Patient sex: M
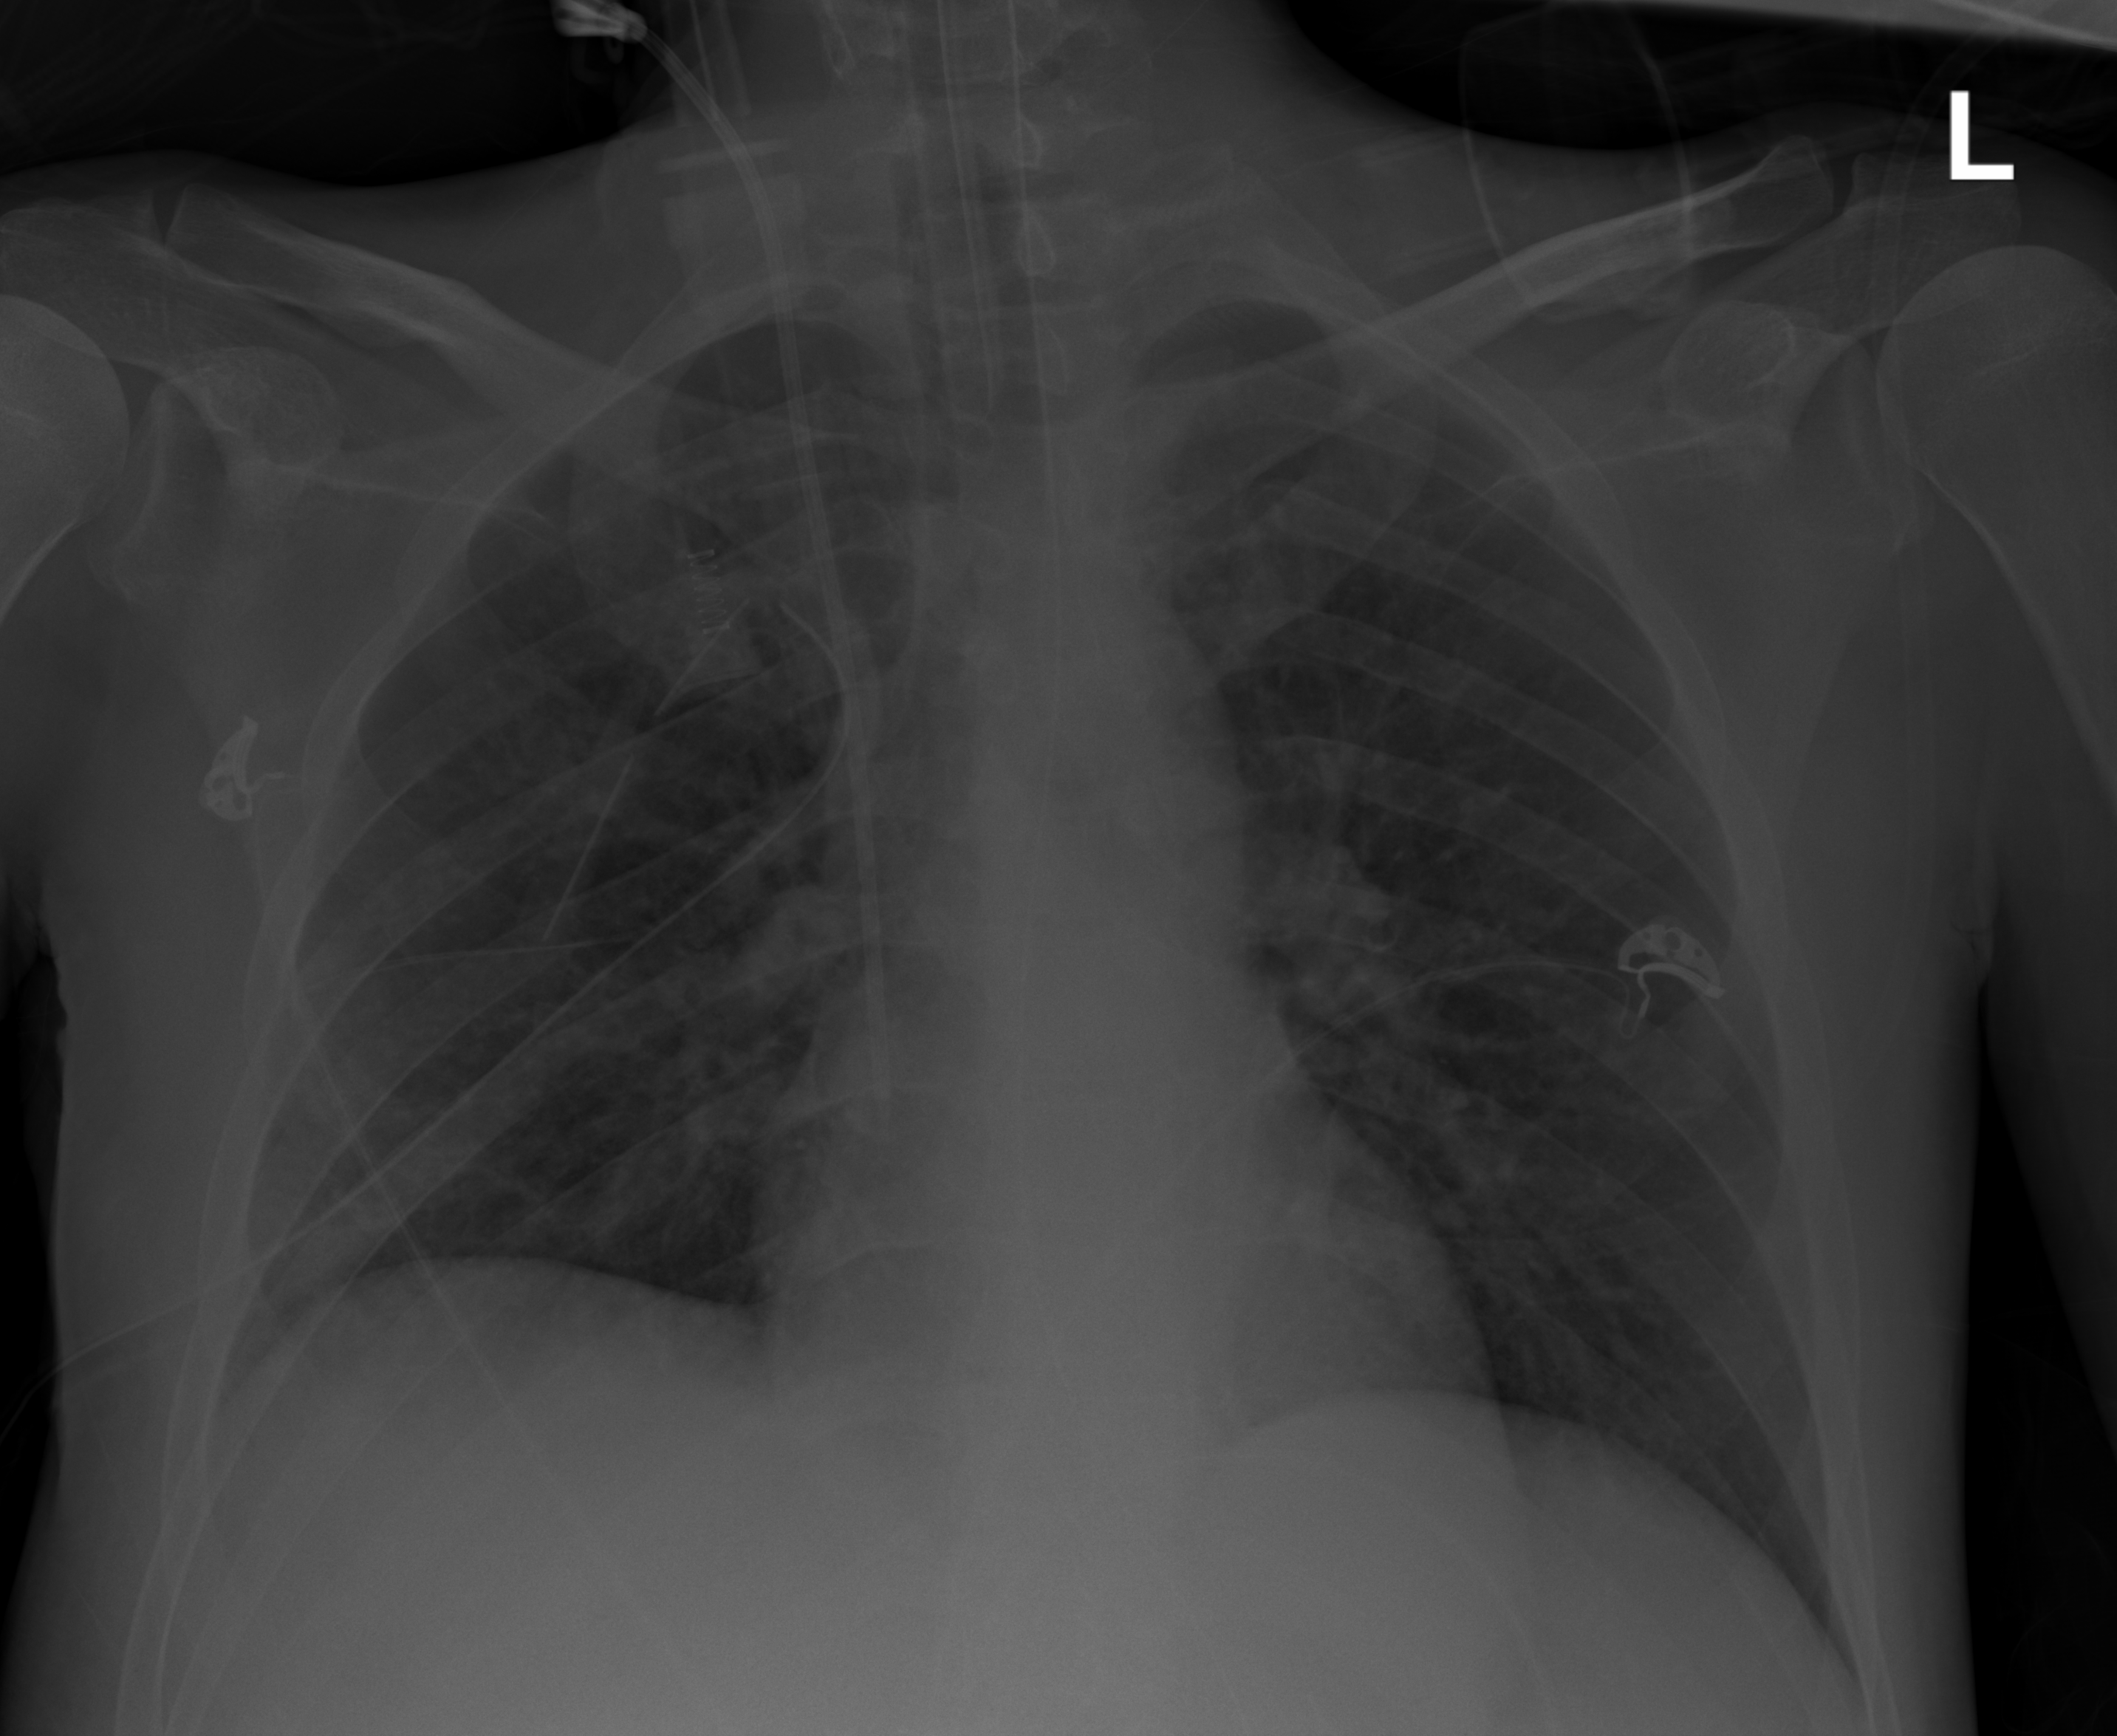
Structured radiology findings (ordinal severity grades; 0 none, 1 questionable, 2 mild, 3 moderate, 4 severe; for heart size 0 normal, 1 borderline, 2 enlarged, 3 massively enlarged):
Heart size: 1
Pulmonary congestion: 0
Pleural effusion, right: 2
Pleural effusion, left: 0
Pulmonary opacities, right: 2
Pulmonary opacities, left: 0
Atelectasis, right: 2
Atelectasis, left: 0